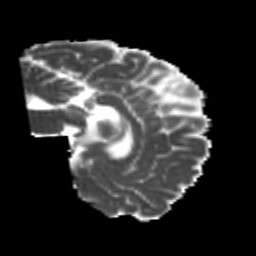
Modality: MD
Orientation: sagittal
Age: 22
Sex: male
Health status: healthy
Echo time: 0.074 s